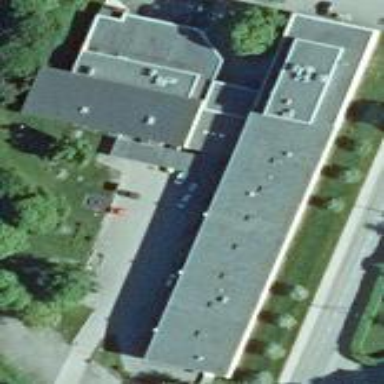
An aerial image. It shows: Flat-roofed school building.